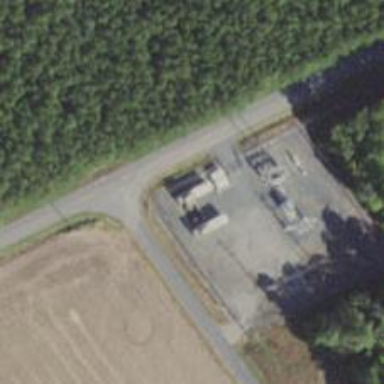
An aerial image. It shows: Generator for power supply.